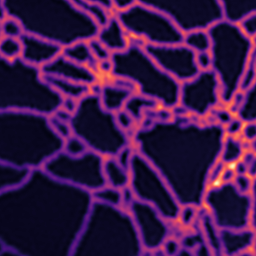
Label: Super-resolution ER image